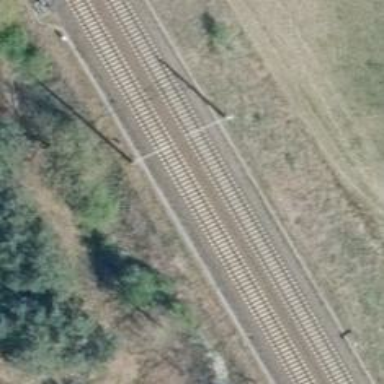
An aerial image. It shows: Milestone along the railway track with catenary mast.